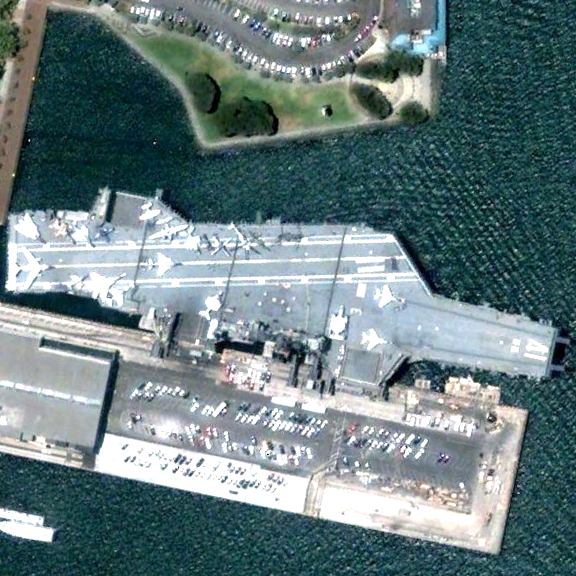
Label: aircraft_carrier